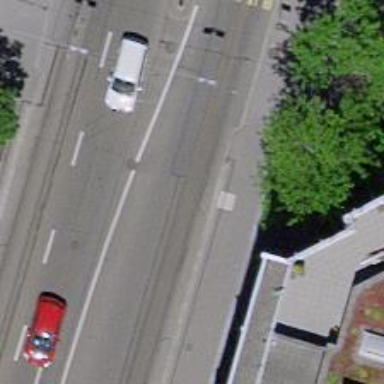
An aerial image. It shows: Tram stop with public transport stop position.